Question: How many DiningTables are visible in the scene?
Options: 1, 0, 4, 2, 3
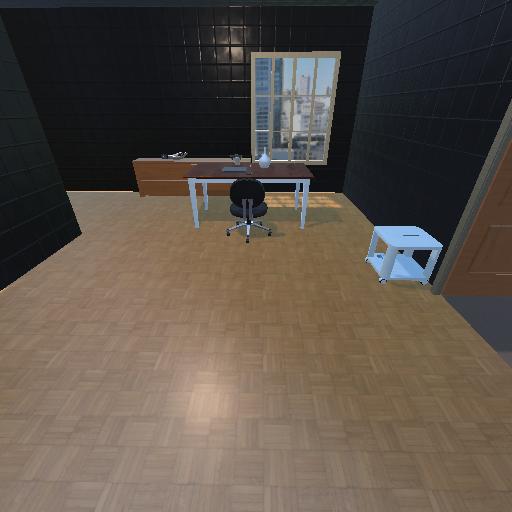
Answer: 1